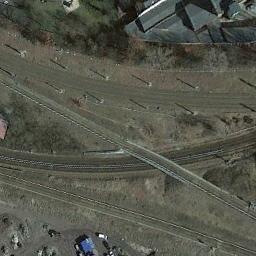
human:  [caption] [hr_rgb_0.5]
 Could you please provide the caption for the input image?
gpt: These staggered railways go through the wasteland and some houses are on one side of the railways .

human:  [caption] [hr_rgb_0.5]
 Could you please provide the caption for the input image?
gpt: Many buildings of different shapes and sizes are beside the railway .

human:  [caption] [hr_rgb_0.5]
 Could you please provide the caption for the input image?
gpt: There is a row of grey buildings on one side of the railway .

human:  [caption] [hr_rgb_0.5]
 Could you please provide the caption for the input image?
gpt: The railway is on the bare land next to some houses .

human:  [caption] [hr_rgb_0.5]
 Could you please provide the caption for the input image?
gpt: There are some brown trees and buildings beside the railway .